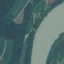
Land use / land cover class: River